Question:
I have a comment resource nested in a post resource.
'''
def create
@post = Post.find(params[:post_id])
@comment = @post.comments.build(params[:comment])
@comment.ip = request.remote_ip
if @comment.save
redirect_to post_path(@post, notice: "Comment was successfully created")
else
flash[:alert] = "Comment could not be created"
render 'posts/show'
end
end
'''
This all works well enough, but I have a nag item in that when the posts/show page with the comment form re-renders, it shows the comment that didn't pass validation inline. I'd like to know the correct way to do this, short of performing some logic in the view layer to not display a comment that isn't saved.
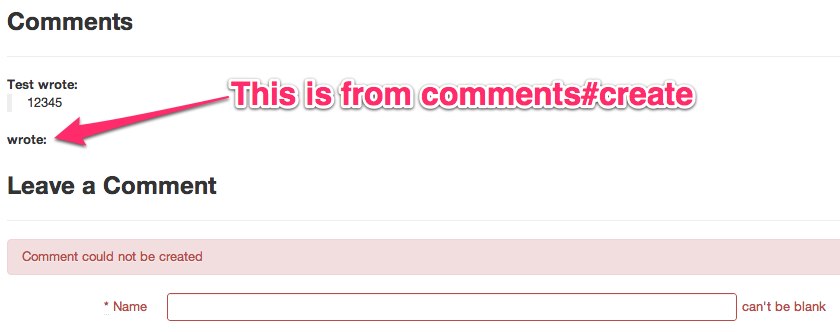
Answer: I ended up solving it in the view, because I couldn't find any other solution
'''
<% @post.comments.each do |c| %>
<% unless c.new_record? %>
<strong><%= "#{c.name} wrote: " %></strong><br />
<blockquote><%= c.body %></blockquote>
<% end %>
<% end %>
'''